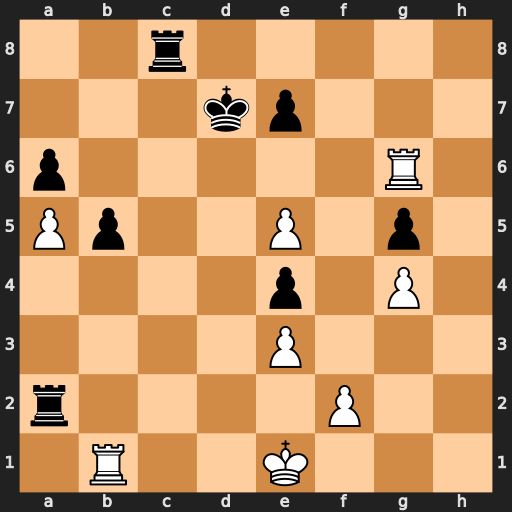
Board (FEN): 2r5/3kp3/p5R1/Pp2P1p1/4p1P1/4P3/r4P2/1R2K3
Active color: w
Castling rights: -
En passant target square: -
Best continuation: Rd1+ Ke8 Rg8+ Kf7 Rxc8